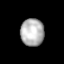
Tissue: lung
Cell type: Epithelial cells
Senescence score: 0.2323
Nuclear area (px): 630
Mean DAPI intensity: 179.865